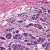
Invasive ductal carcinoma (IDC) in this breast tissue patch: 0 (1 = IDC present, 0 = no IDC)